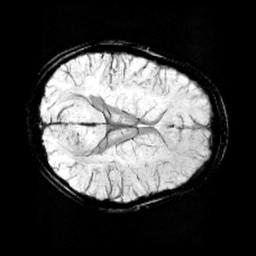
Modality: minIP
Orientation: axial
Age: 10
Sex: male
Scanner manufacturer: siemens
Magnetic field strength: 3 T
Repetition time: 0.027 s
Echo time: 0.02 s